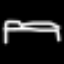
Label: bed